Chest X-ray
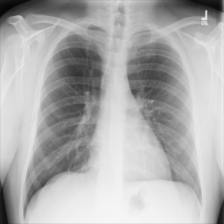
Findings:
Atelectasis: negative
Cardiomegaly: negative
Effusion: negative
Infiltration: negative
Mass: negative
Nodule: negative
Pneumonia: negative
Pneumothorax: negative
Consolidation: negative
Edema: negative
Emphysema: negative
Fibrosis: negative
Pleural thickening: negative
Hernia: negative